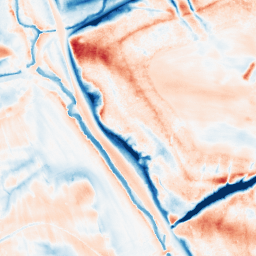
Category: classical
Decomposition family: gaussian_anisotropic
Decomposition parameters: sigma_x: 5
sigma_y: 10
Upsampling method: quartic
Upsampling parameters: scale: 2
Upsampling scale: 2